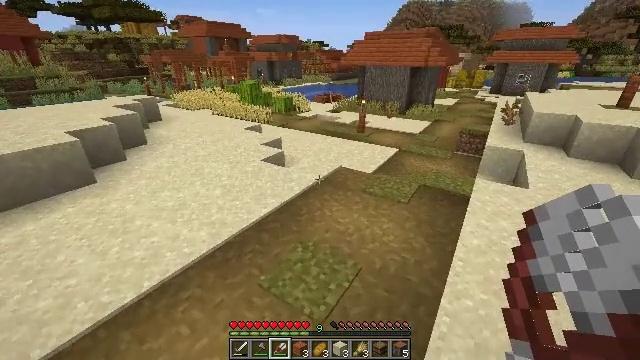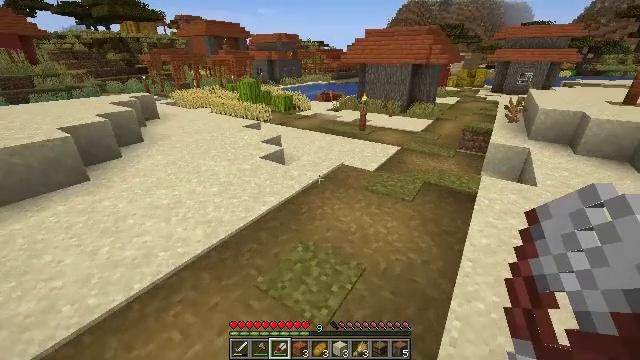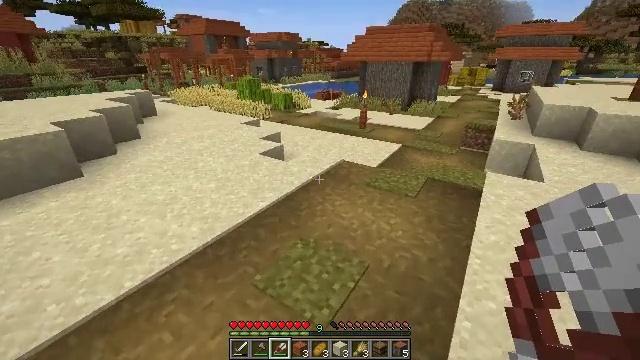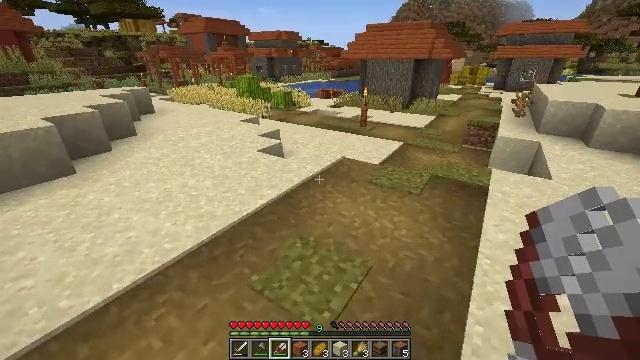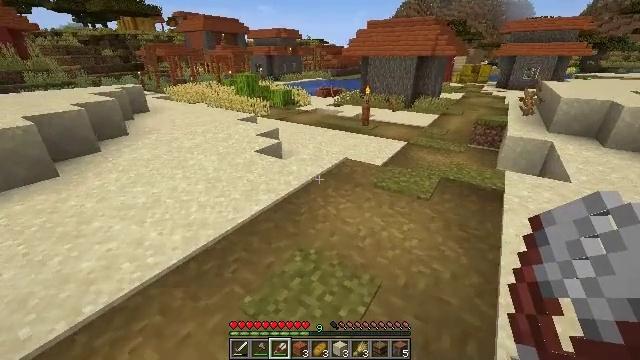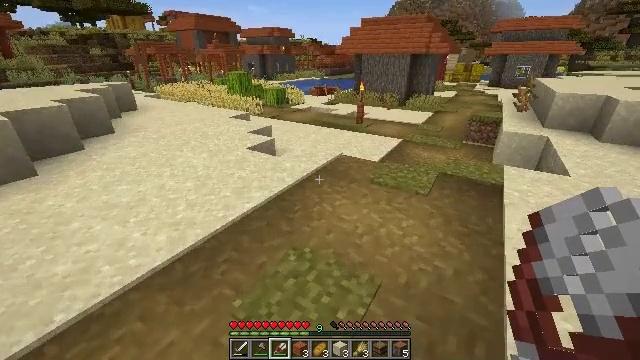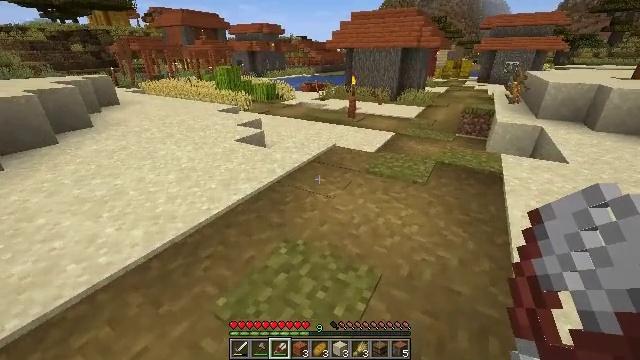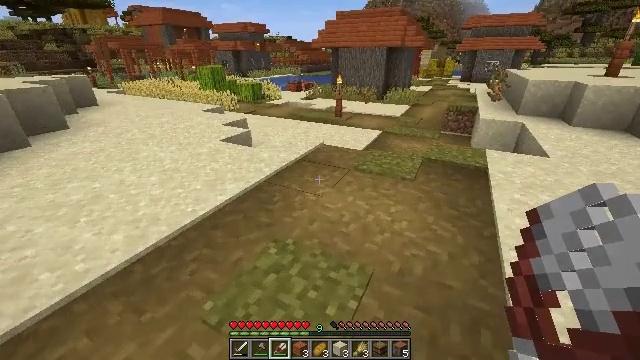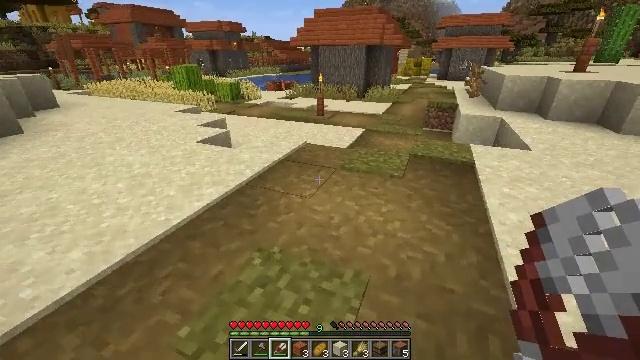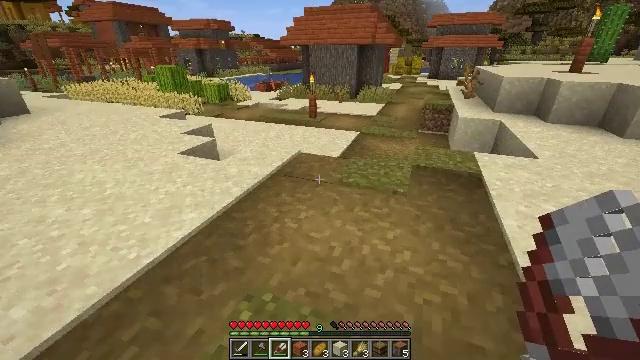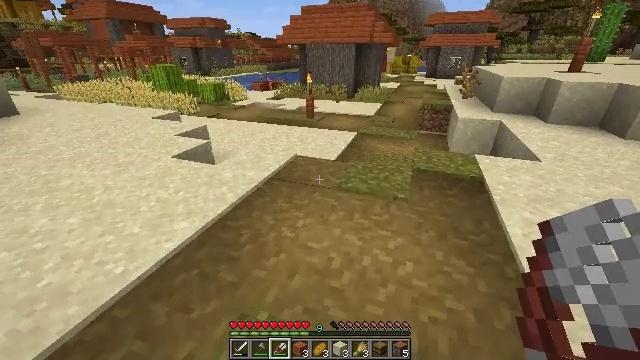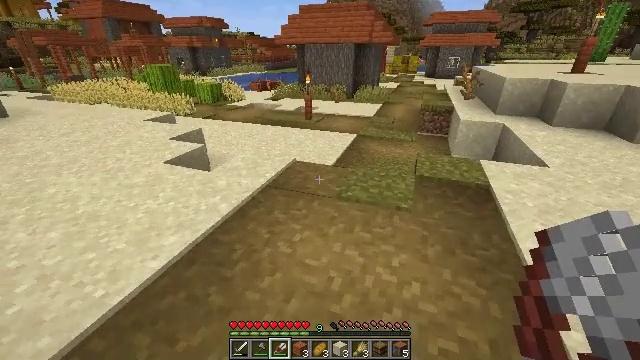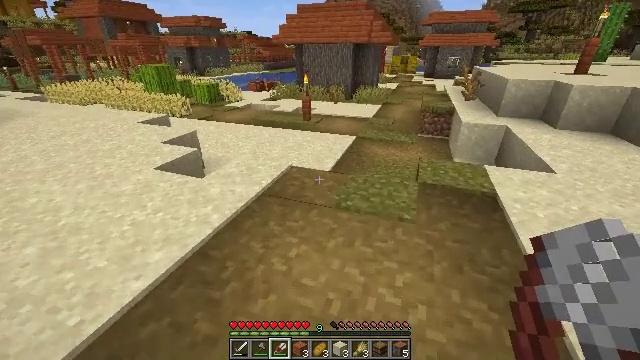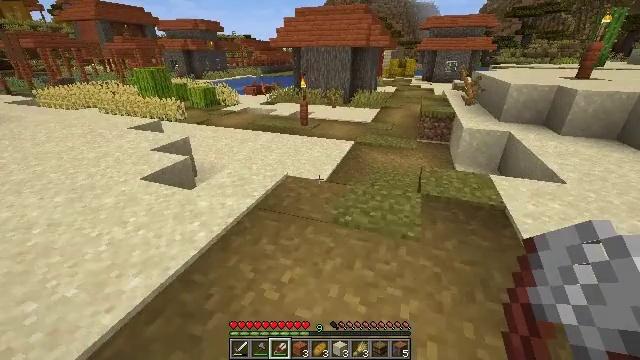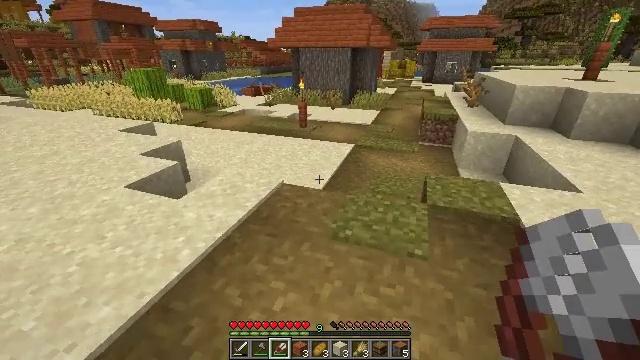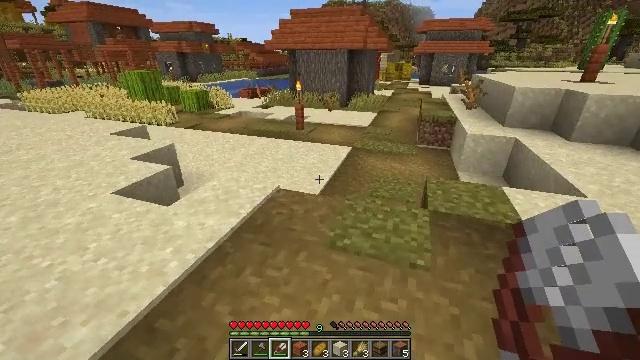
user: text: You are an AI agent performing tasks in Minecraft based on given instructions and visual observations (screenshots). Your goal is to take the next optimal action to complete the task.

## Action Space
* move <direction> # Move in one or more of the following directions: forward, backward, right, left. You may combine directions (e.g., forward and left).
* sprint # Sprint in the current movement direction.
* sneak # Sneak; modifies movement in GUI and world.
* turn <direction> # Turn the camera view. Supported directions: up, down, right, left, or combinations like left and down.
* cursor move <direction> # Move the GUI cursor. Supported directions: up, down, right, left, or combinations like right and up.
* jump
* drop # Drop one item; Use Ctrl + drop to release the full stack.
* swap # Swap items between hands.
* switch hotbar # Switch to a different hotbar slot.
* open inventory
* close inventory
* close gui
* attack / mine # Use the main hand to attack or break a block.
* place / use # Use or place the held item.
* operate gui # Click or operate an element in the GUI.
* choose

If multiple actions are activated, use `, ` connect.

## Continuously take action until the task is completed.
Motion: motion action
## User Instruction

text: Drop a bread.
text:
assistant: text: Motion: move forward
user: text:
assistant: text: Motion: move forward
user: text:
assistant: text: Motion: move forward
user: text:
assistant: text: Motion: move forward
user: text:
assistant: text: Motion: move forward, turn right
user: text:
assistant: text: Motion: move forward, turn right
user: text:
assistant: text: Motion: move forward, turn right
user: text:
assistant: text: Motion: move forward, turn right
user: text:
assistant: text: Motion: move forward, turn right
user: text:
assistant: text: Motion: move forward
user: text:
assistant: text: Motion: move forward
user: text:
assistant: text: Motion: move forward
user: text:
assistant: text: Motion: move forward
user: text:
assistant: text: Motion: move forward
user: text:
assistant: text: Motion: move forward
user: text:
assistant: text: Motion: move forward
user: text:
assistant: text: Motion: move forward, turn right
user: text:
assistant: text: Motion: move forward
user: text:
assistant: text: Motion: move forward
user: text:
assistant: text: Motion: move forward
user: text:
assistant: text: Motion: move forward
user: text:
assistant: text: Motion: move forward
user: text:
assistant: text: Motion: move forward
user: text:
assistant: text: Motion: move forward
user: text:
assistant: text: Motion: no_op
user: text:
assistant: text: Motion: no_op
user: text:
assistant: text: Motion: no_op
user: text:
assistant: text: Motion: no_op
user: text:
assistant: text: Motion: no_op
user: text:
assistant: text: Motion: no_op